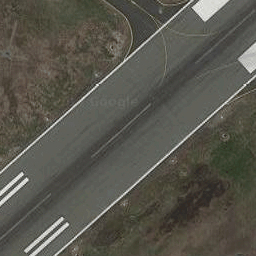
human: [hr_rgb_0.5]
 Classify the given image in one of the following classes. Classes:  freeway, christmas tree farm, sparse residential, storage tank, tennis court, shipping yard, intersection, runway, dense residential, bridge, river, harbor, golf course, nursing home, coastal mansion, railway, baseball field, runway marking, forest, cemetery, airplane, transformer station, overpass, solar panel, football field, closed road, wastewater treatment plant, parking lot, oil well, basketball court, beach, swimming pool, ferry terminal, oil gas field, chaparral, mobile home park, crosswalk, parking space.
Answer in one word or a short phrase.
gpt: runway